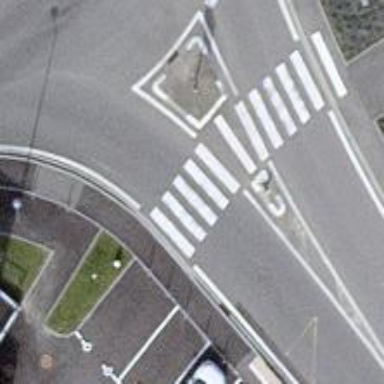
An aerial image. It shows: Uncontrolled zebra crossing with central island.